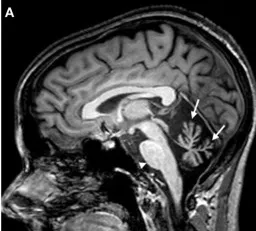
Brain MRI (T1-weighted images) showing a severe atrophy of the cerebellum in the sagittal plane (A). The arrows point to the atrophic vermis, whereas the morphology of the brainstem appears normal (arrowhead).
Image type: radiology (mri)